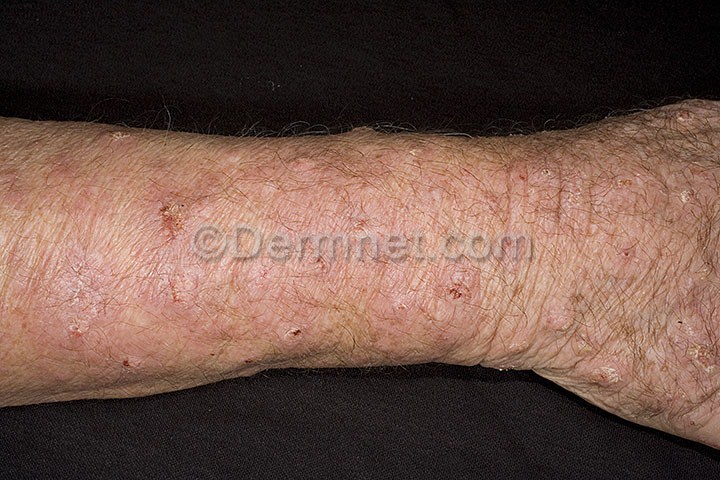
Disease: Eczema Photos